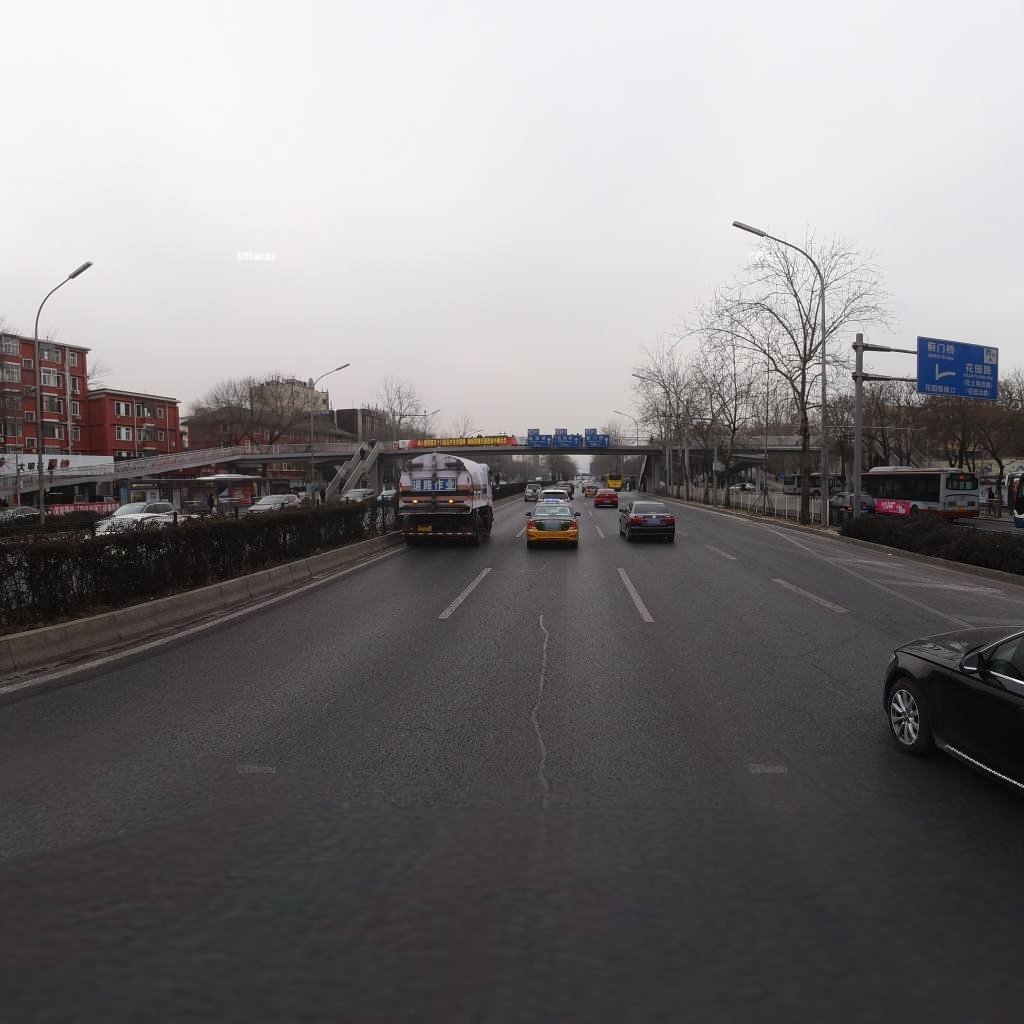
Region: Haidian
Road damage annotations: longitudinal patch, alligator crack